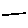
Label: line